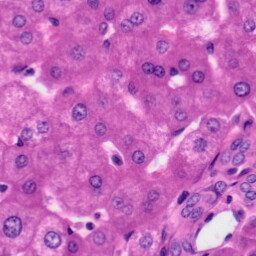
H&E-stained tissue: Liver